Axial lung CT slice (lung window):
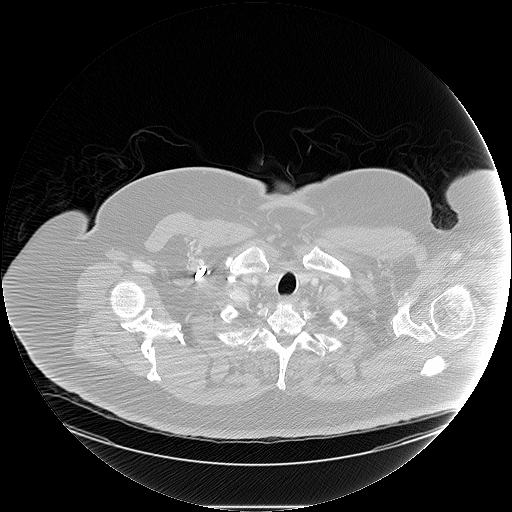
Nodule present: no